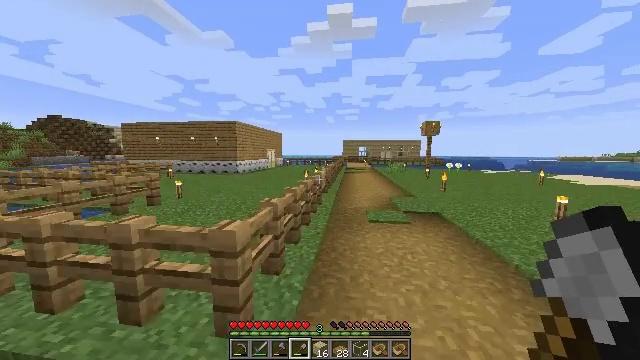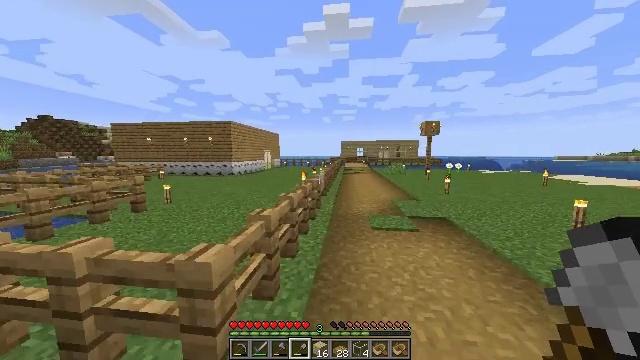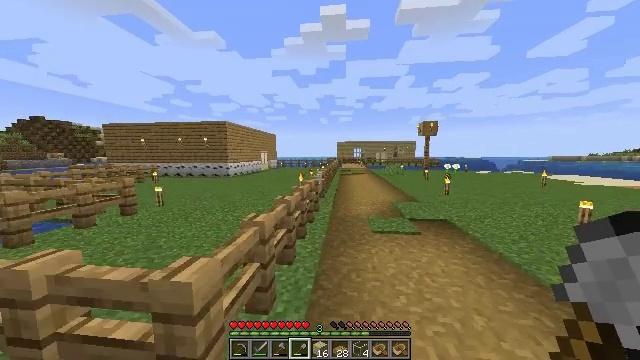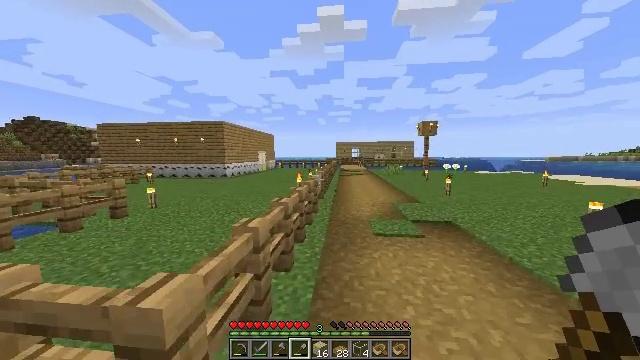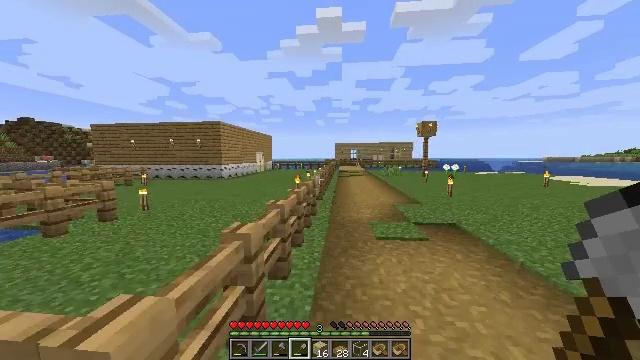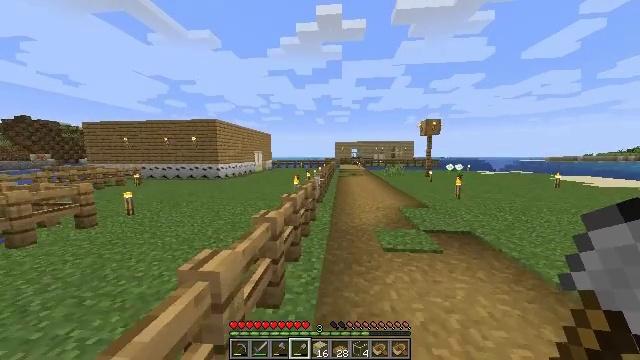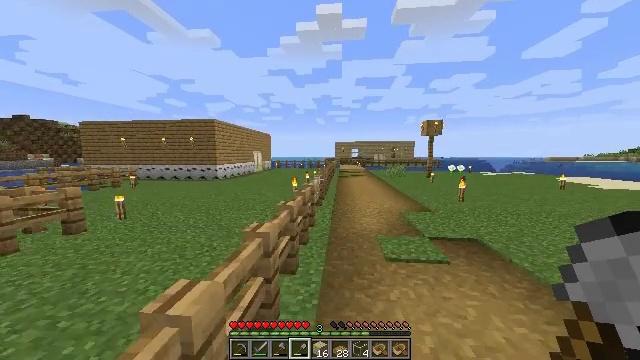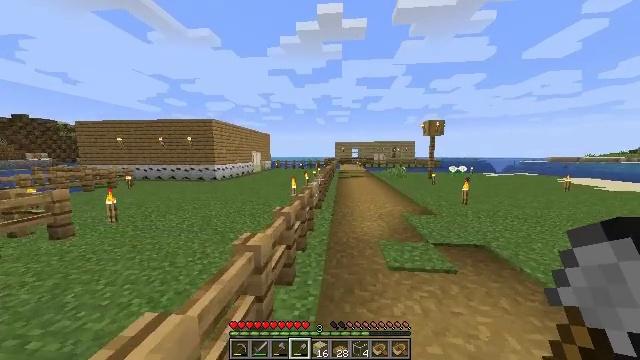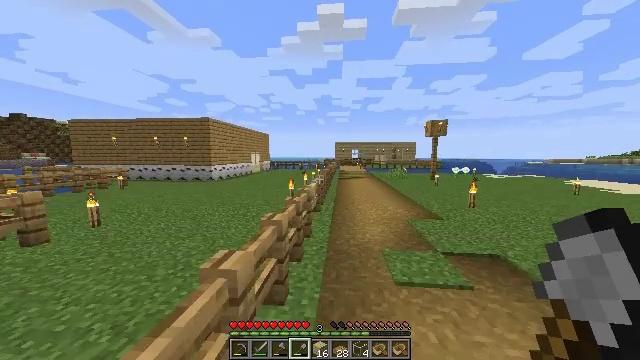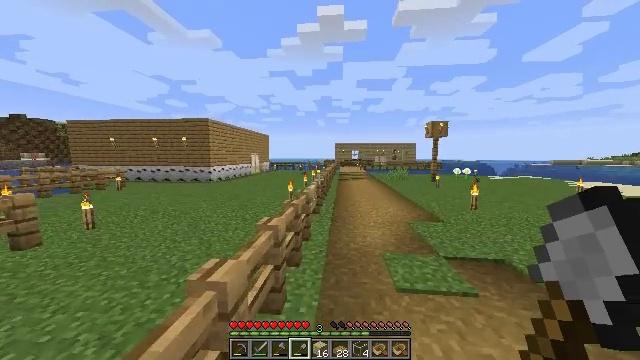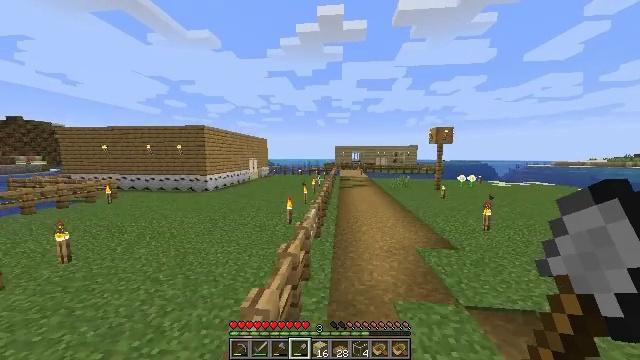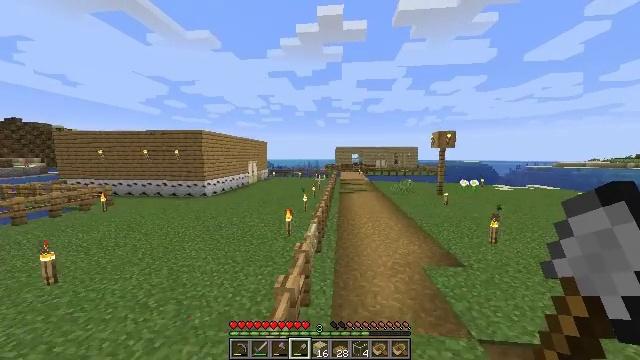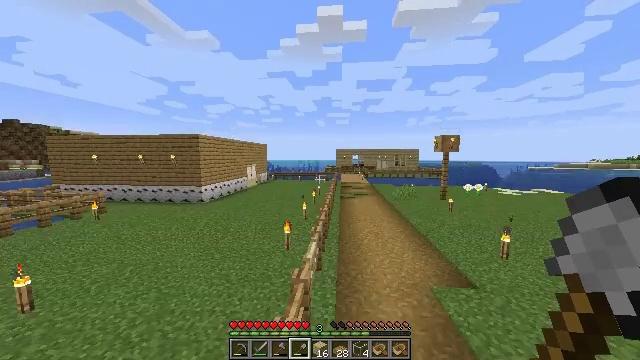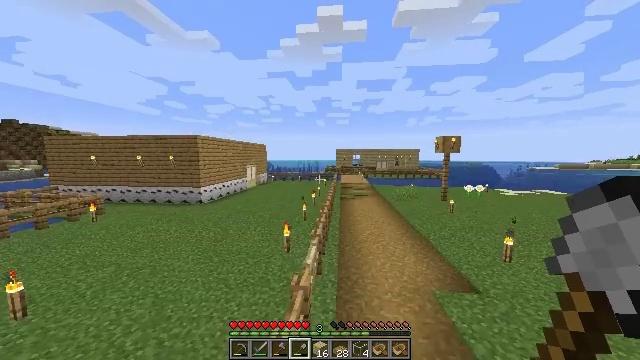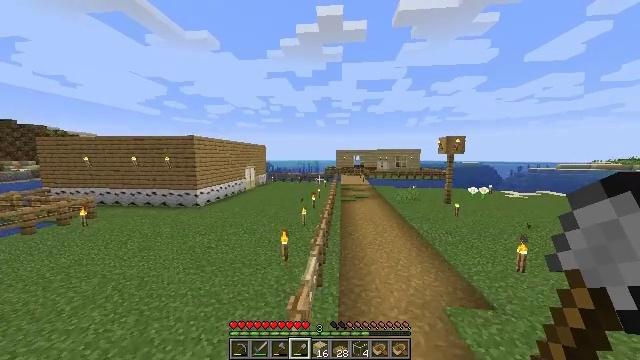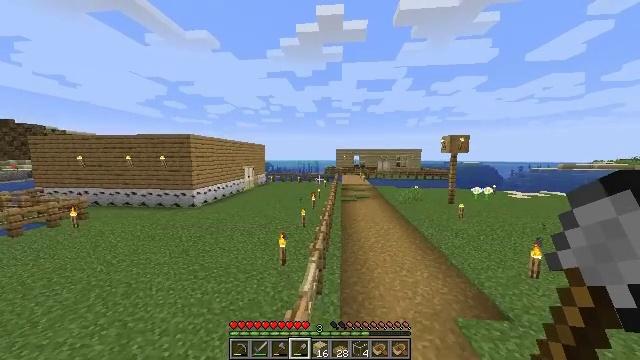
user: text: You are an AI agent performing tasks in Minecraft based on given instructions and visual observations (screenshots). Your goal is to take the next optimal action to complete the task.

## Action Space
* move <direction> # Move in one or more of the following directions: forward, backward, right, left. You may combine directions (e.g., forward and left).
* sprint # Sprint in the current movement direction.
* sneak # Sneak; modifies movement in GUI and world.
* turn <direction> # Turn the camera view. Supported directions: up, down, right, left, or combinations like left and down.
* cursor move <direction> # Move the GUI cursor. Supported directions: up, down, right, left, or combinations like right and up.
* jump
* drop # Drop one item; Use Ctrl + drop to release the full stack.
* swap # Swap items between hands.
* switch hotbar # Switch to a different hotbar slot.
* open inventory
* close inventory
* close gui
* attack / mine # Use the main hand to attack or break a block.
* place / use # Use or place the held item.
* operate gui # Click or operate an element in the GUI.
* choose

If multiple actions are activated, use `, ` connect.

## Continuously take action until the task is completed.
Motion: motion action
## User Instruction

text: Break the existing planks.
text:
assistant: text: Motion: move forward, sprint
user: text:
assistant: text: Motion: move forward, sprint
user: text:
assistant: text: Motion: move forward, sprint
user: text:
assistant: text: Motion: move forward, sprint
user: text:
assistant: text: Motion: move forward, sprint
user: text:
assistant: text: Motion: move forward, sprint
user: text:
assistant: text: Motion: move forward, sprint
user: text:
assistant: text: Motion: move forward, sprint
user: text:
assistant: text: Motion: move forward, sprint, jump
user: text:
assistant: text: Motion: move forward, sprint, jump
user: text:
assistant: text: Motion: move forward, sprint, jump
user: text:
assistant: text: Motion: move forward, sprint
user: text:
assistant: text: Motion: move forward, sprint
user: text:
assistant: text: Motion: move forward, sprint
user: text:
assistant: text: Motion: move forward, sprint
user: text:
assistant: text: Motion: move forward, sprint
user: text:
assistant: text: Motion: move forward, sprint
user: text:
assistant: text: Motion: move forward, sprint
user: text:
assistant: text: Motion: move forward, sprint
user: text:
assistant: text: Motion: move forward, sprint
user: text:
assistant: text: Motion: move forward, sprint
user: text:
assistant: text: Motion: move forward, sprint
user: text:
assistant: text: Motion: move forward, sprint, turn right and down
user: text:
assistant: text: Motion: move forward, sprint
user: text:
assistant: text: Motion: move forward, sprint, turn down
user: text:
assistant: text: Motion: move forward, sprint, turn left and down
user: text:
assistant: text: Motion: move forward, sprint, turn left and down
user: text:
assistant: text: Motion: move forward, sprint, turn left and down
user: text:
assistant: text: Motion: turn left and down
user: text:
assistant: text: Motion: turn left and down